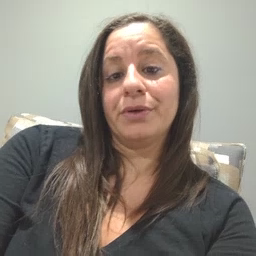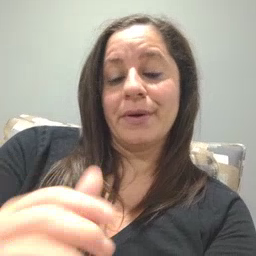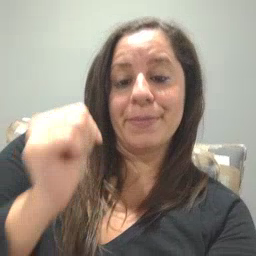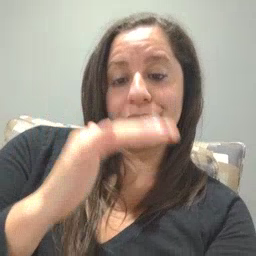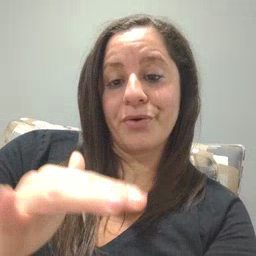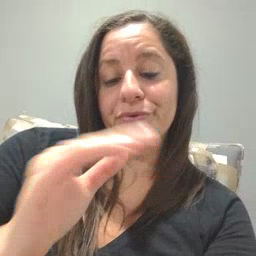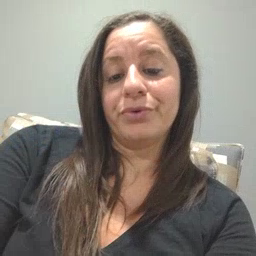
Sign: backyard